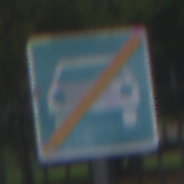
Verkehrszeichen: EndeKraftfahrstrasse
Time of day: MorningAfternoon
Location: Outdoor (Urban)
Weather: Overcast
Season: NotSpecified
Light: Natural